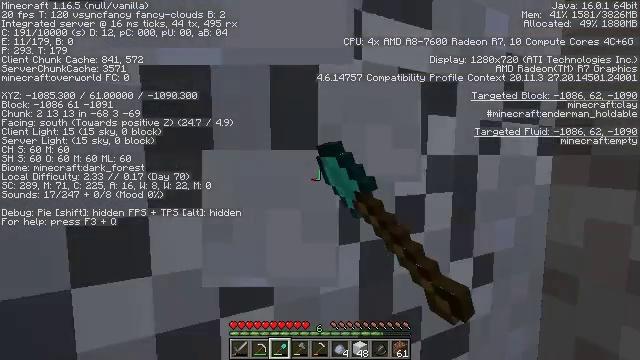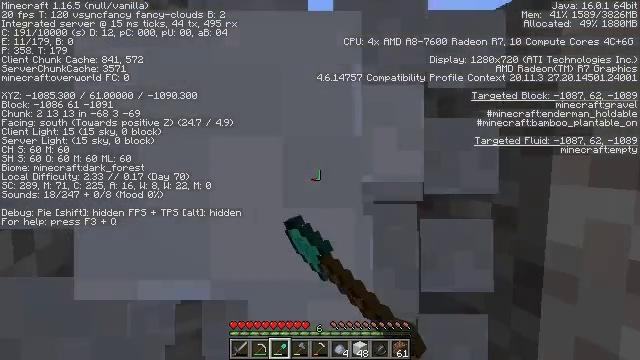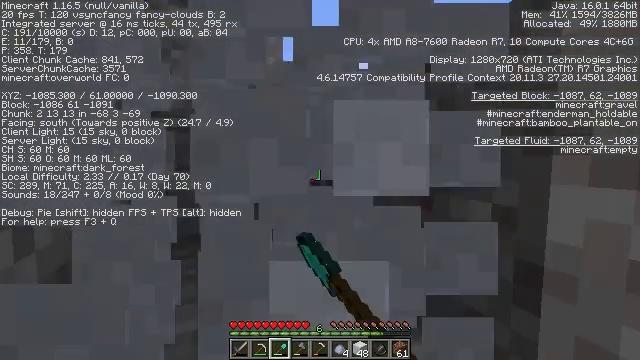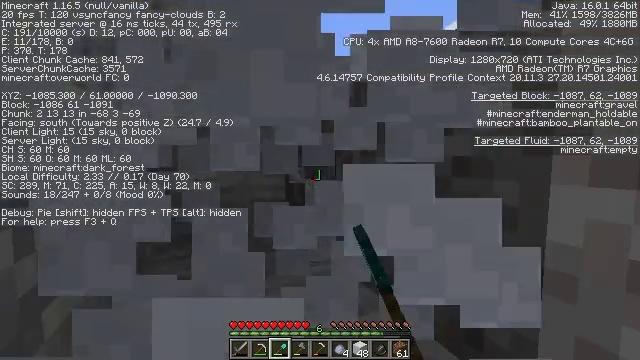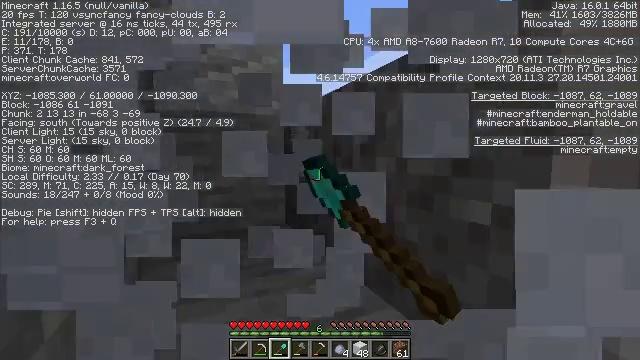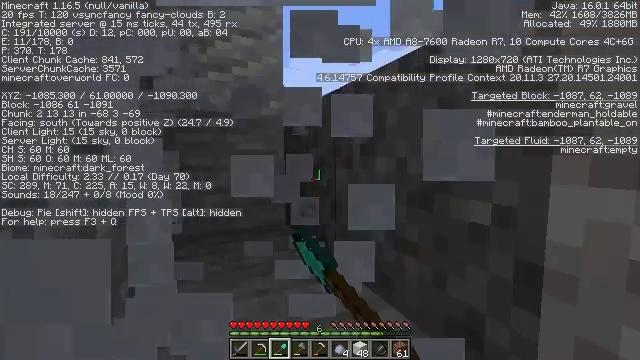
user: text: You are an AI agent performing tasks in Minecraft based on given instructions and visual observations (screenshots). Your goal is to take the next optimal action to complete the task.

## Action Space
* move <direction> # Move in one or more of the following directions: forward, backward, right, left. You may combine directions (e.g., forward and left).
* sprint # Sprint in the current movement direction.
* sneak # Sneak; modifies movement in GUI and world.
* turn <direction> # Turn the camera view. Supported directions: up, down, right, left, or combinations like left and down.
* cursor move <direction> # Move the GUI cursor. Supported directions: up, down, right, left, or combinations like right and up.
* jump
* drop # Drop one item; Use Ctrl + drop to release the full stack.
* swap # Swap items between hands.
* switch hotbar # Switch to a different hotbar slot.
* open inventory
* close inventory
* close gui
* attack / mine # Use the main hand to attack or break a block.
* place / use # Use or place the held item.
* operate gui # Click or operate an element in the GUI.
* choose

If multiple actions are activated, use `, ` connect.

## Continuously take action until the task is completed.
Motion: motion action
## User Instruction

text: Mine the clay from the riverbed.
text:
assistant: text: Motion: attack / mine
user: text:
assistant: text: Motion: attack / mine
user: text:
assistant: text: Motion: attack / mine
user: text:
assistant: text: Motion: attack / mine
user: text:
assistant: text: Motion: attack / mine
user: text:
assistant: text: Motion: no_op